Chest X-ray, PA view. Patient: 25 years old, sex M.
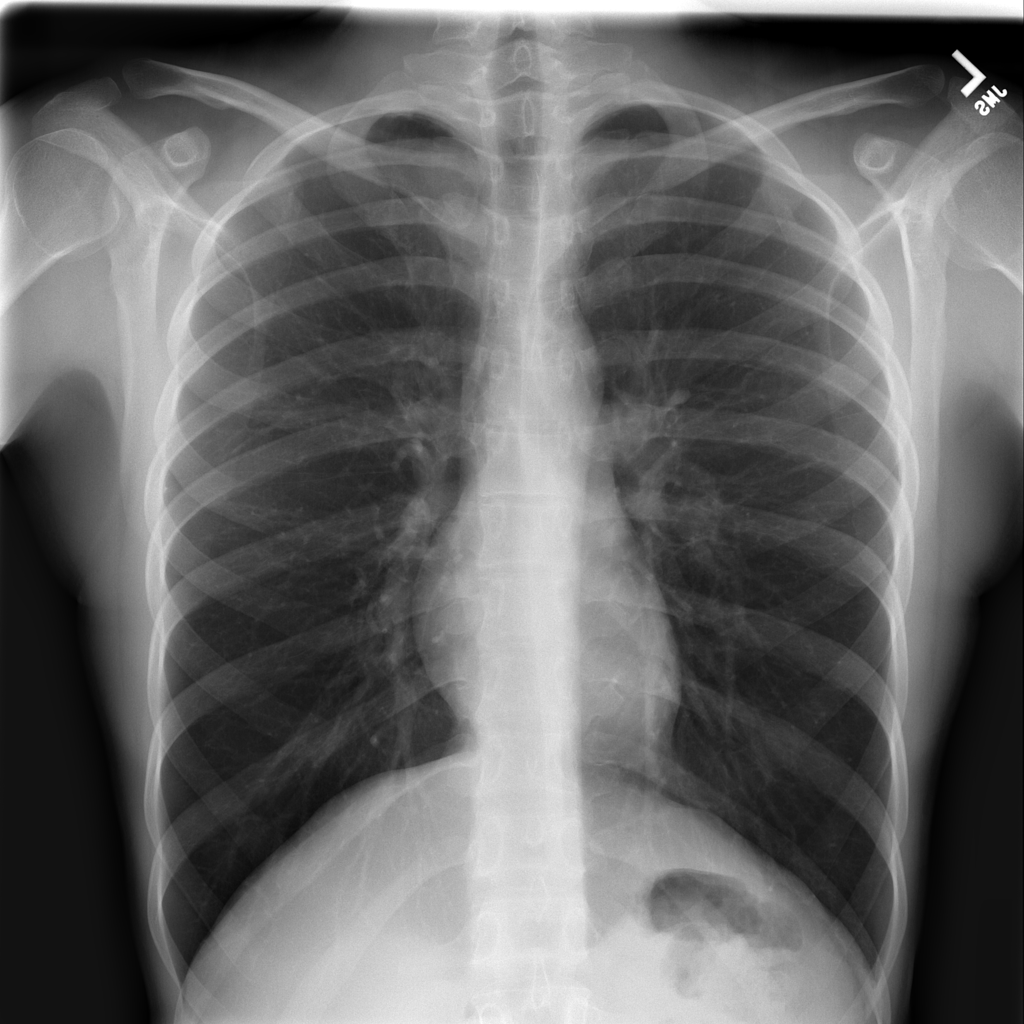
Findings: No Finding